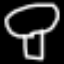
Label: mushroom